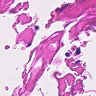
Metastatic tissue present: no